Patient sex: F
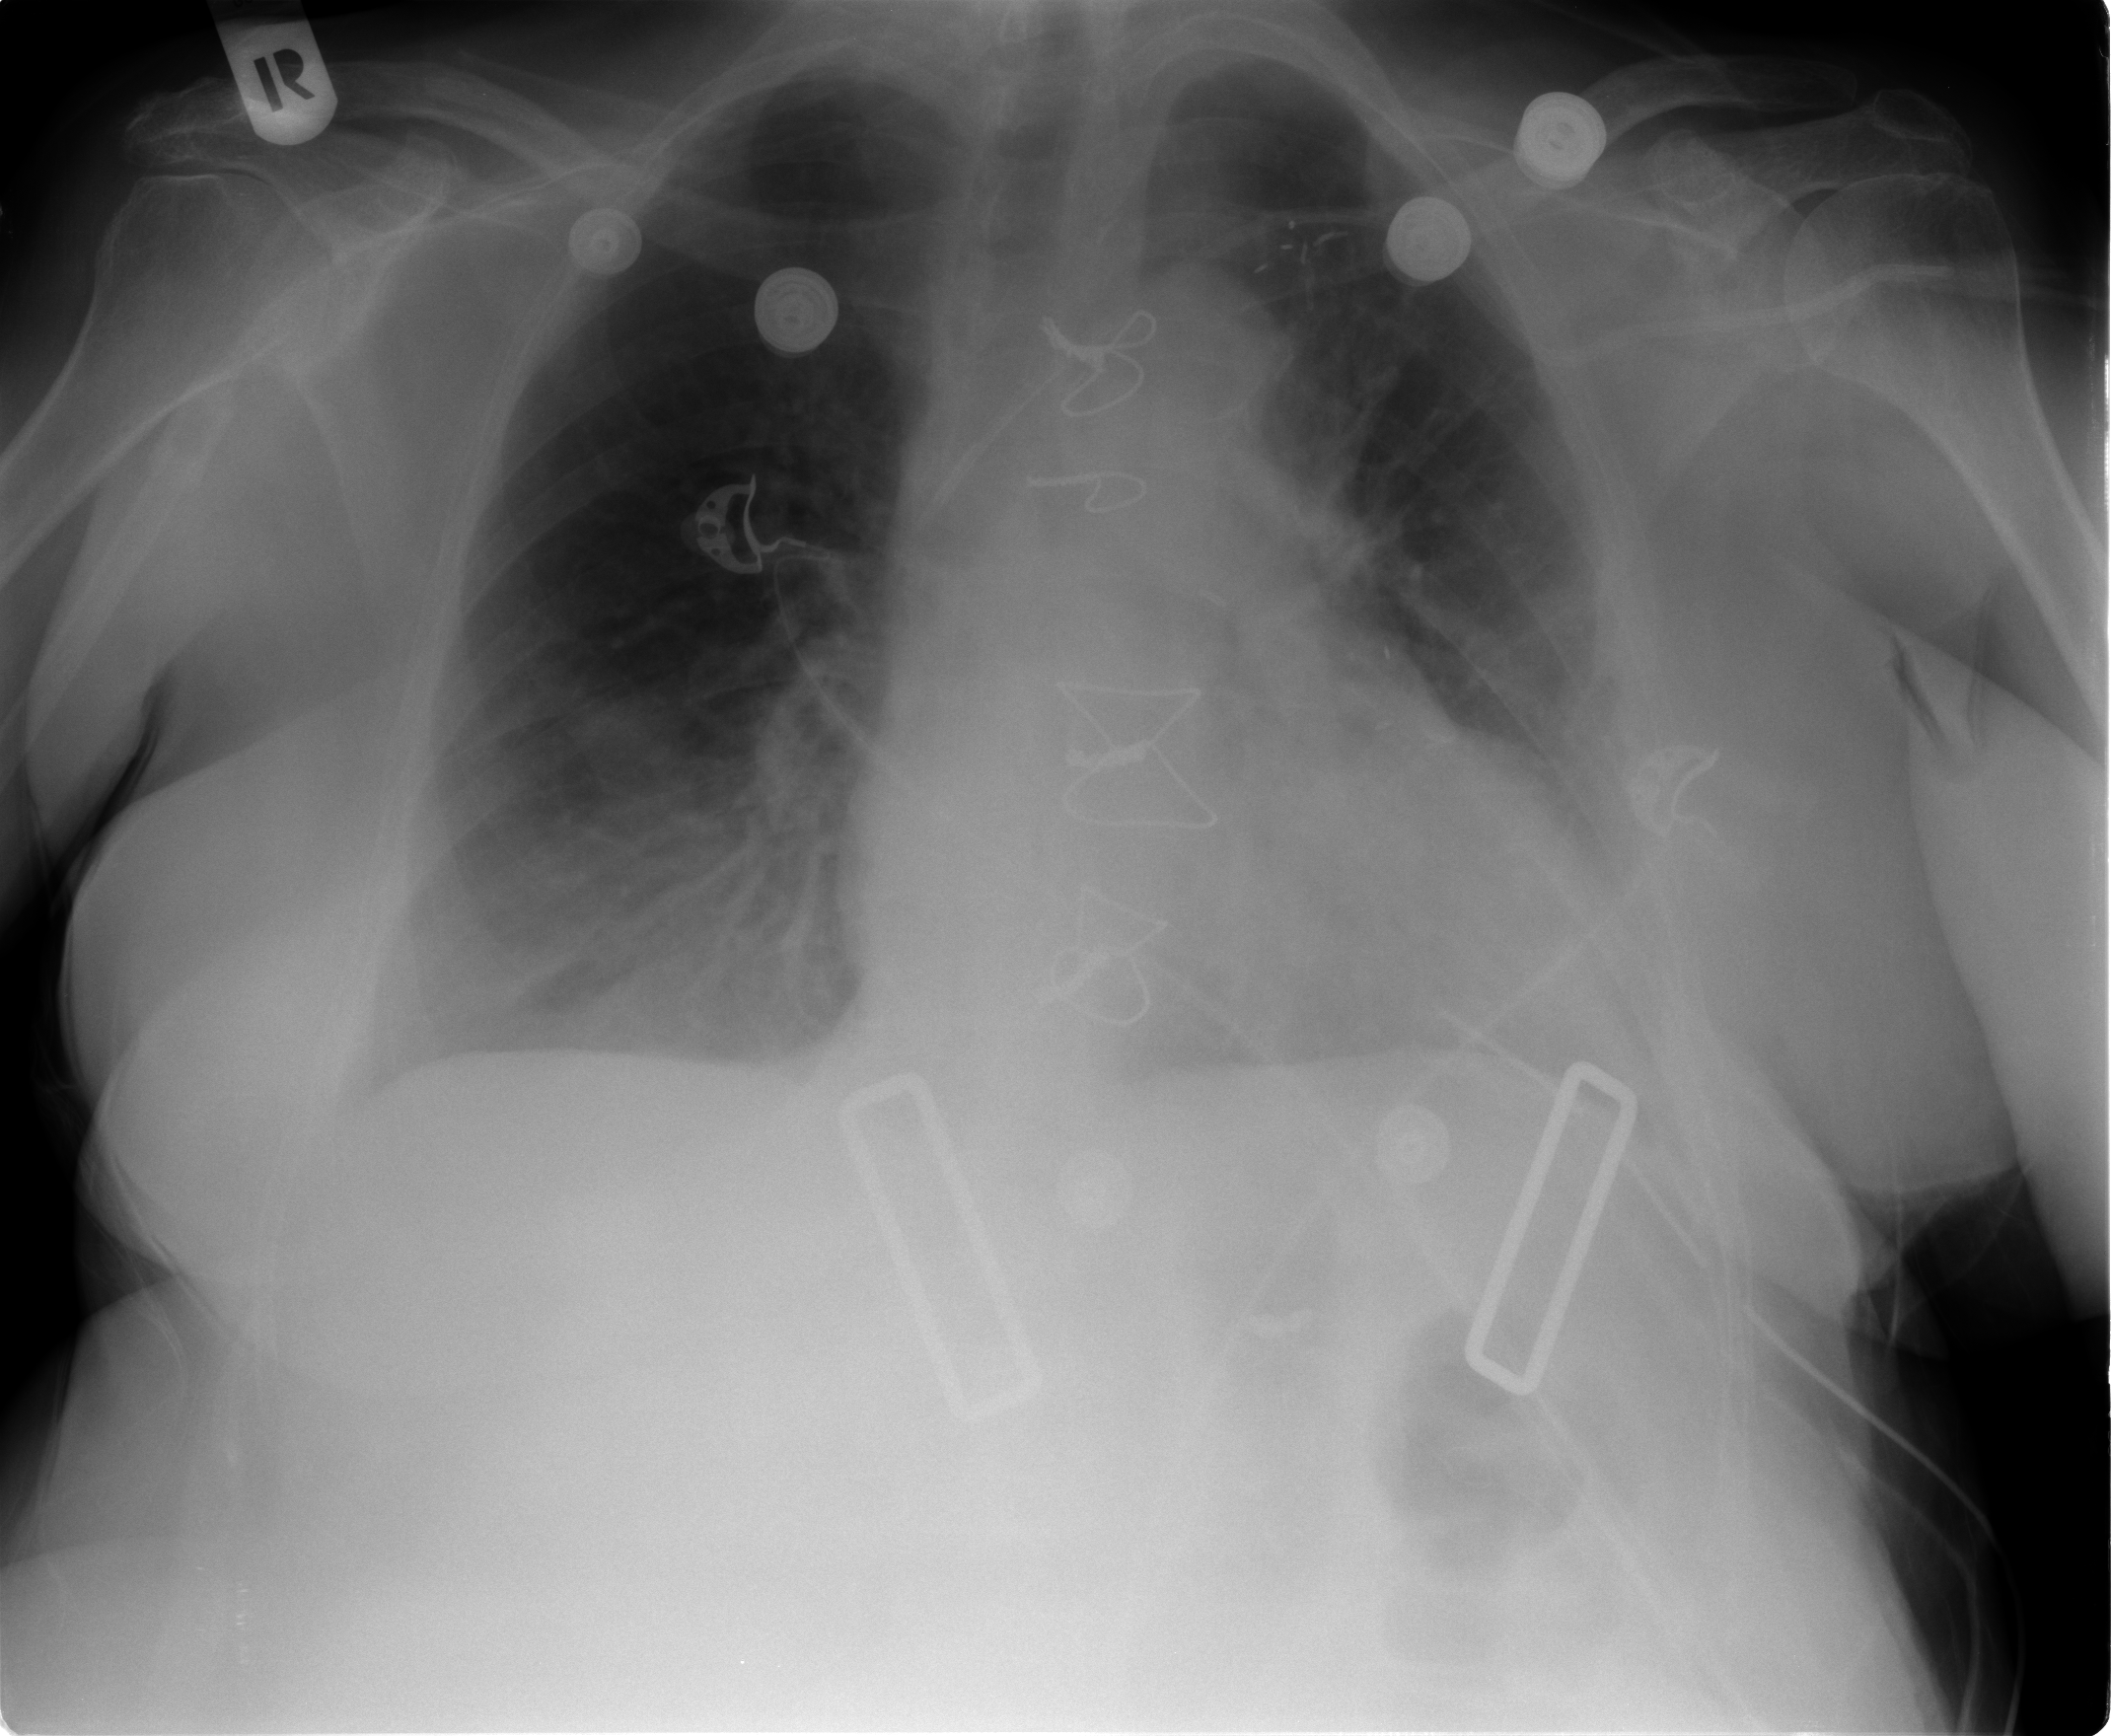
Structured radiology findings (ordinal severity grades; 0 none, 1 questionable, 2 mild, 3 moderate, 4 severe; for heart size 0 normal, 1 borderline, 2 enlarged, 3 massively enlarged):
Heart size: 0
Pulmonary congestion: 1
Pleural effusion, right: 0
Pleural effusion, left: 2
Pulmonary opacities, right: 0
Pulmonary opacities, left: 0
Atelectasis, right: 2
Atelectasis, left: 2